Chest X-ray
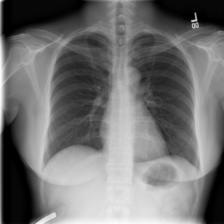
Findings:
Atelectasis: negative
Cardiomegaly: negative
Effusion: negative
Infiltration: negative
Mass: negative
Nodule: negative
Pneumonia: negative
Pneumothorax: negative
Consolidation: negative
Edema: negative
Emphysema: negative
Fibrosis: negative
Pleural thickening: negative
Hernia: negative